Question: What topic?
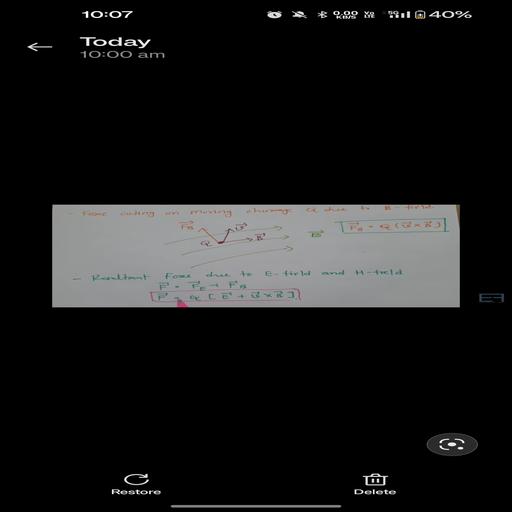
Answer: Moving charges